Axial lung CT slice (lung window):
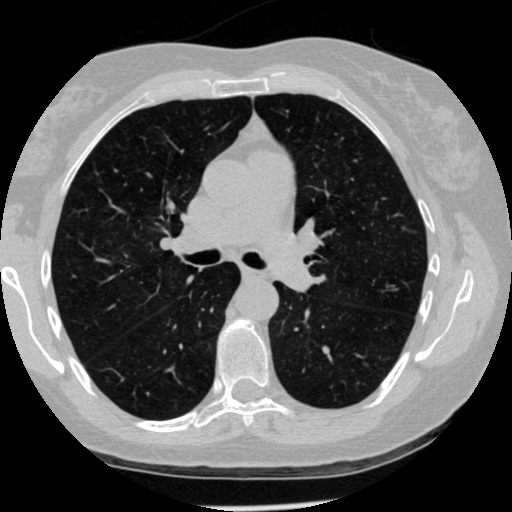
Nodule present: no